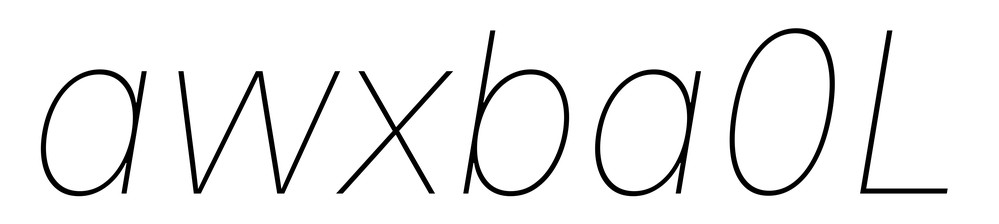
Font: Inter-Italic_Thin_Italic